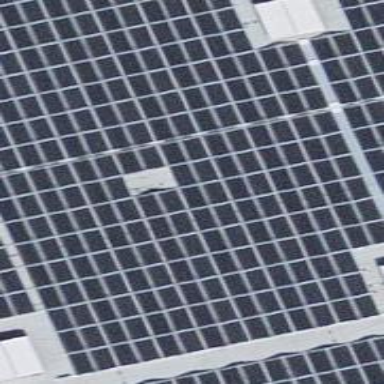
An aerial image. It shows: Solar power generator.